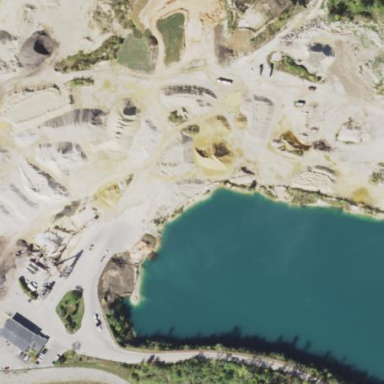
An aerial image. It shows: Industrial area that is mine.